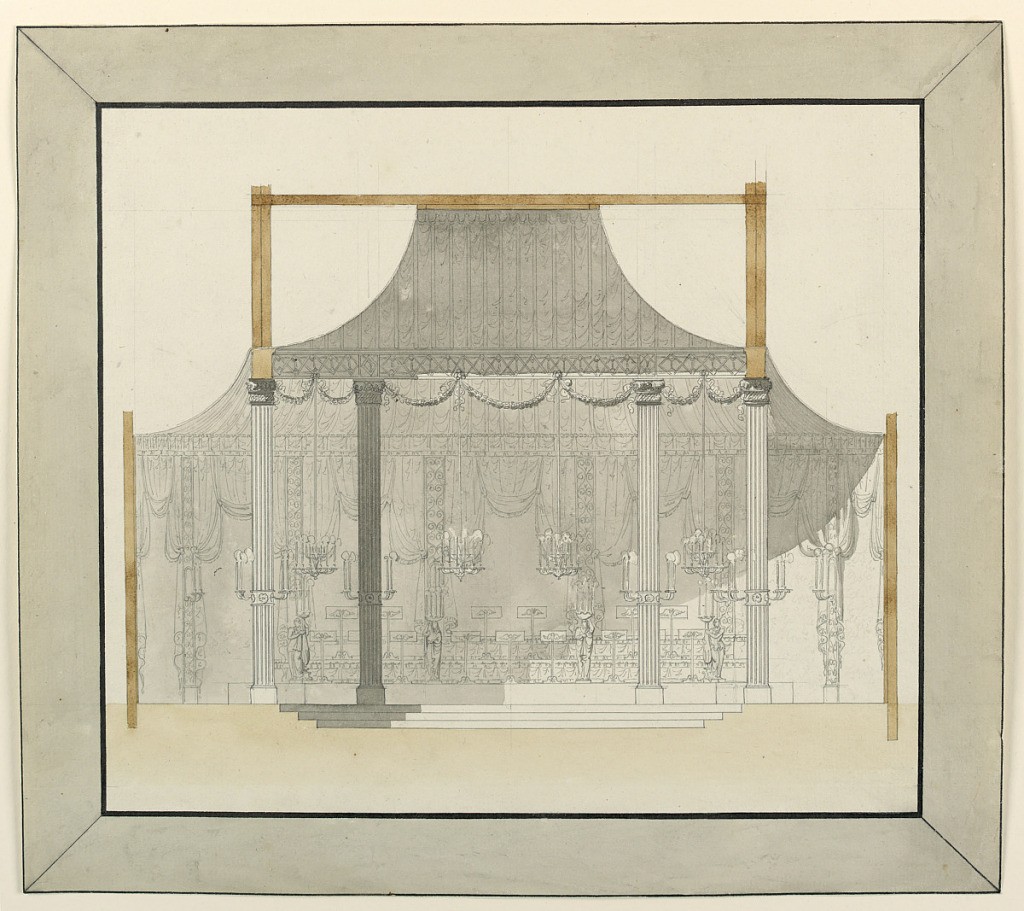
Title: Orchestra Platform and Setting
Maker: Giuseppe Barberi, Italian, 1746–1809
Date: early 19th century
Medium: Pen and ink, brush and gray and brown wash, black chalk on laid paper
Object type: Drawing
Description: Design showing cross-section of hall decorated in the antique style with candelabra and stands for orchestra. Ruled borders.